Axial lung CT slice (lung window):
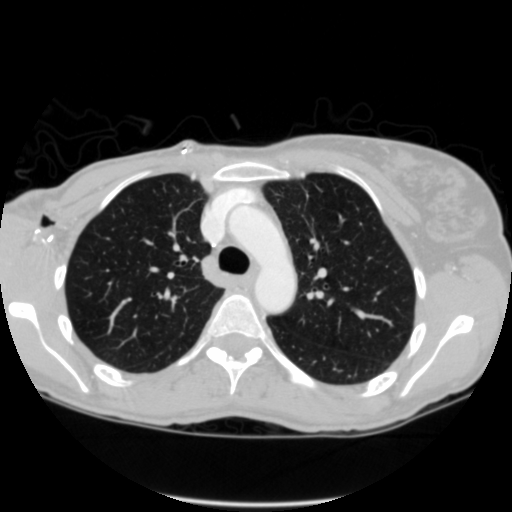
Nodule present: no